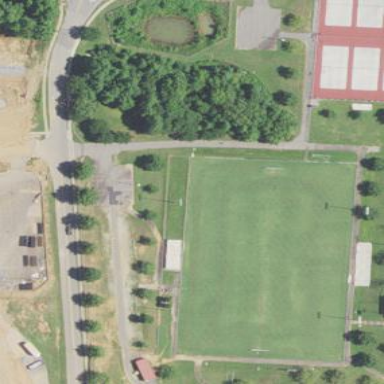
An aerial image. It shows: Soccer pitch for leisureland activities.